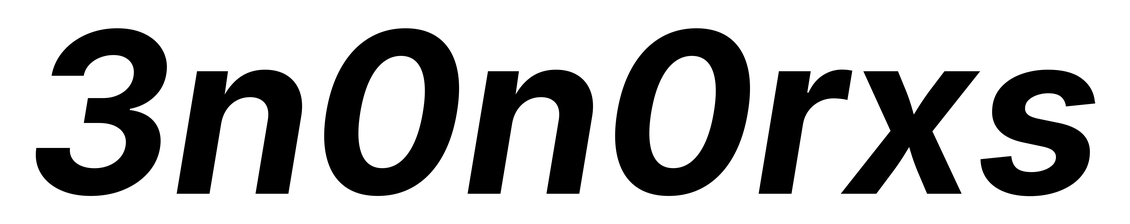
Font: Inter-Italic_Bold_Italic